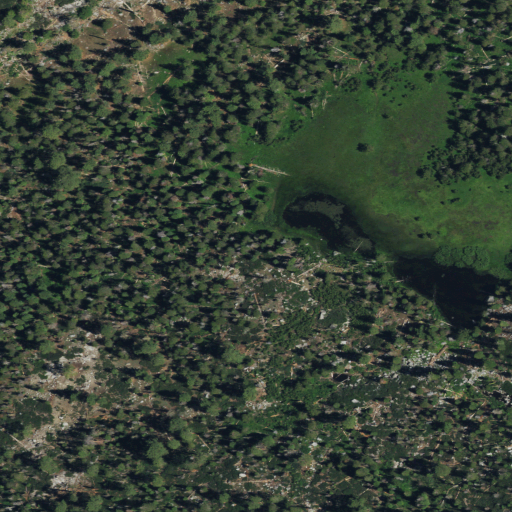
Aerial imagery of plain(s) in California named Bear Meadow containing evergreen forest, woody wetlands, and shrub